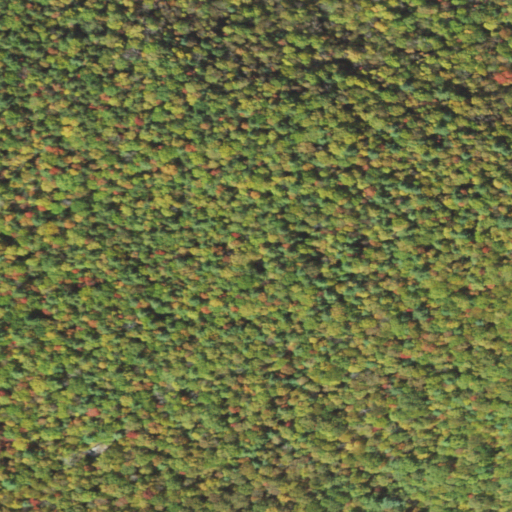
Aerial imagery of mountain in Pennsylvania named Trout Run Mountain containing mixed forest and deciduous forest